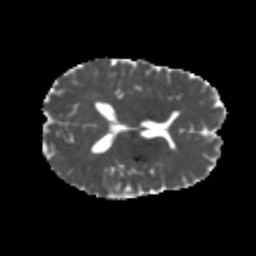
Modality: MD
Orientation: axial
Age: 26
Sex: female
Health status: healthy
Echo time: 0.074 s